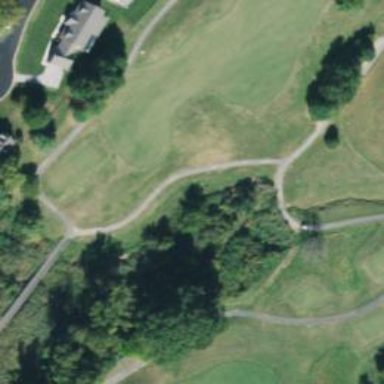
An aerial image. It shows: Path used for both walking and golf.